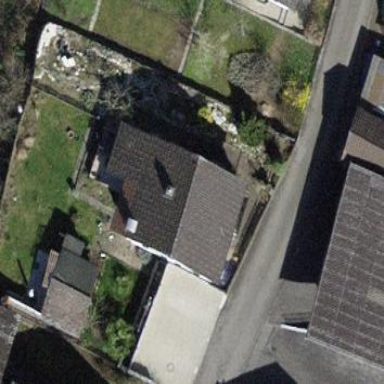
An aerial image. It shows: Building with tiled roof.